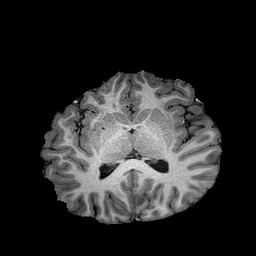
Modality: T1w
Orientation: coronal
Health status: healthy